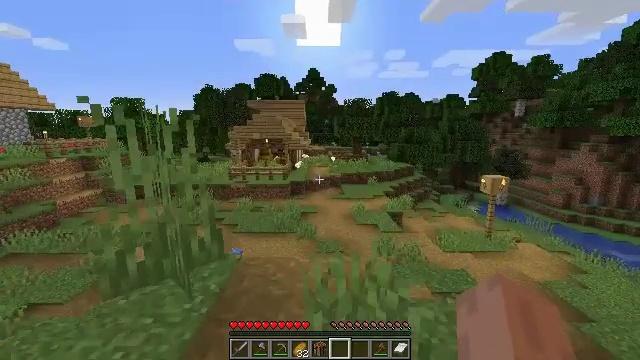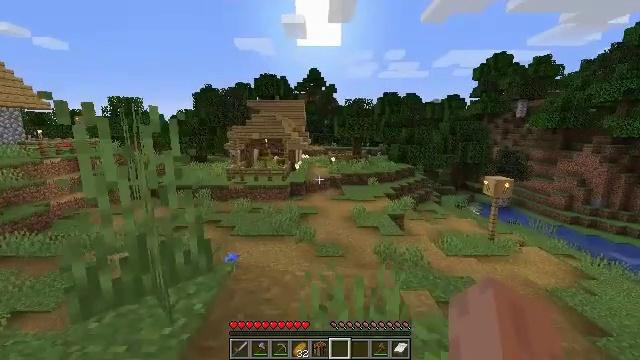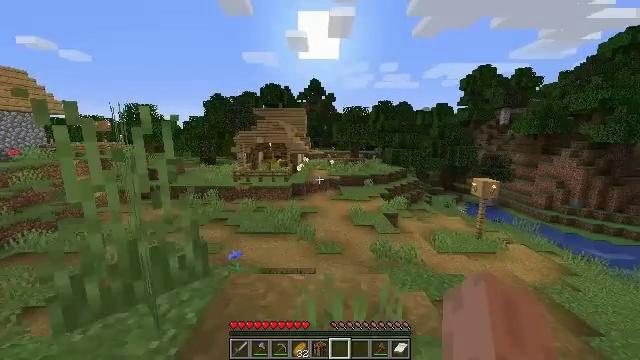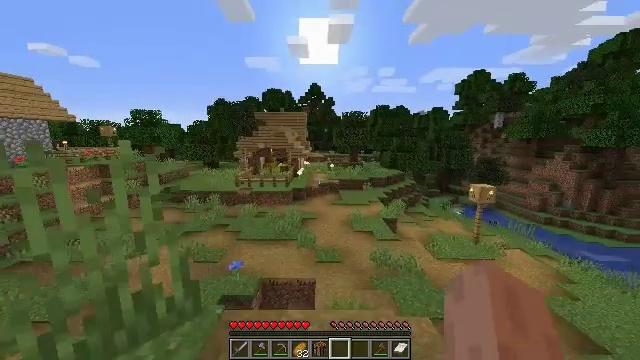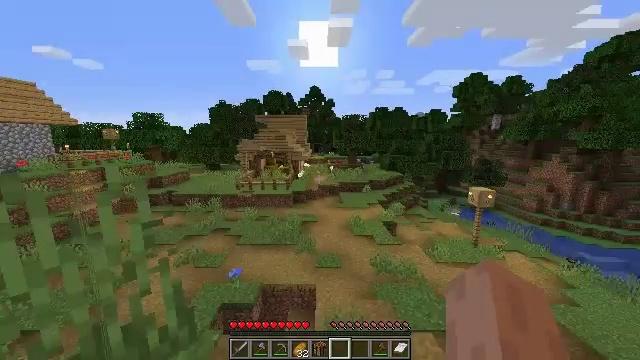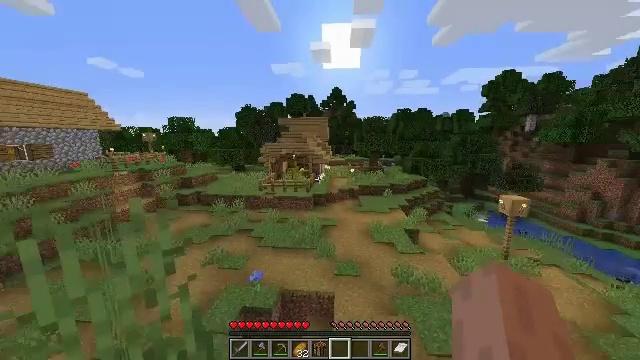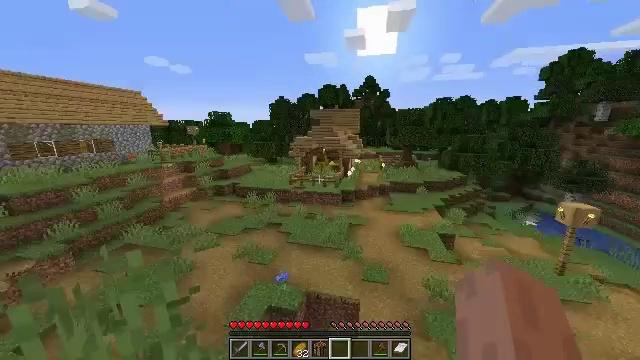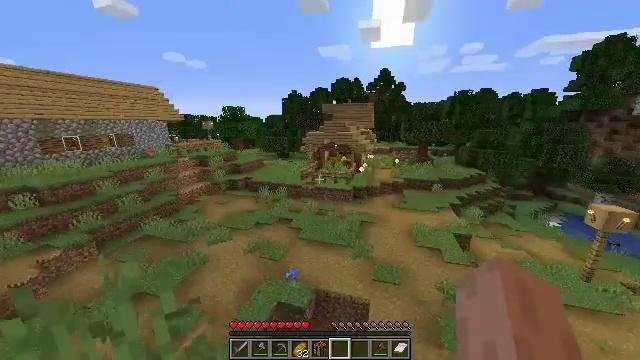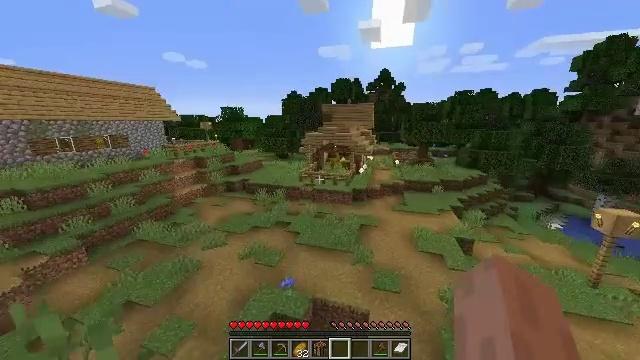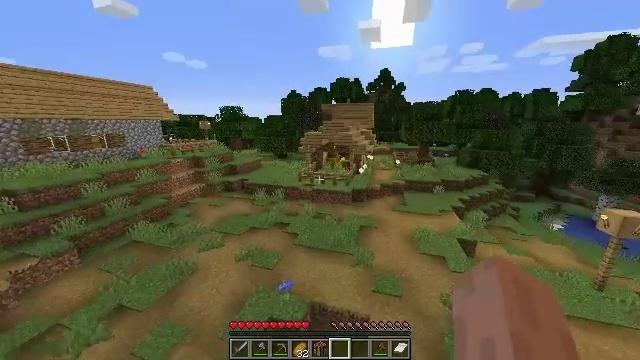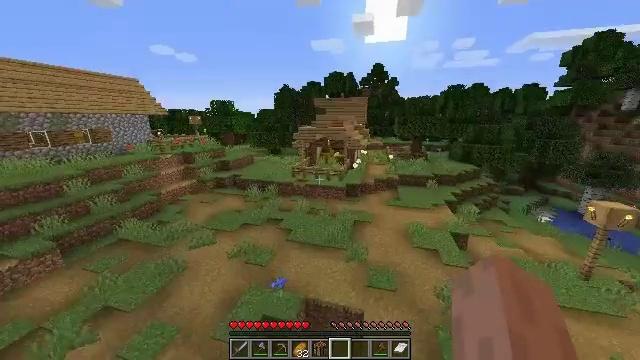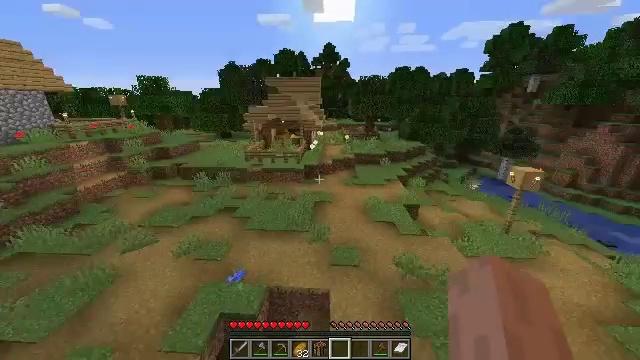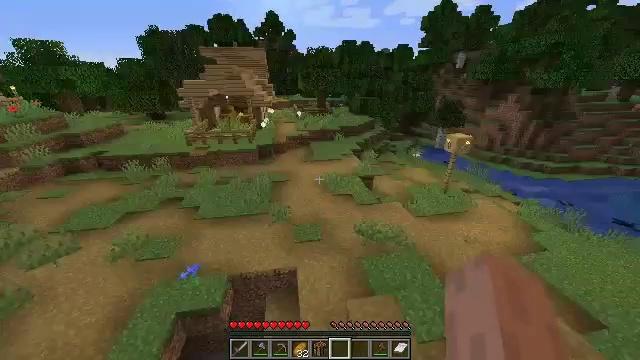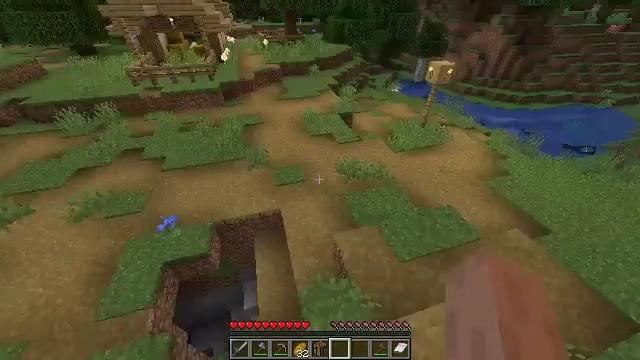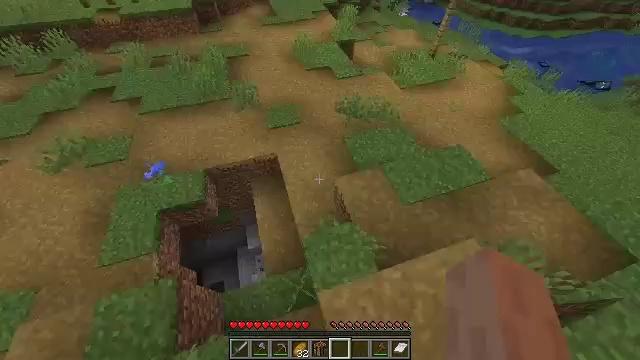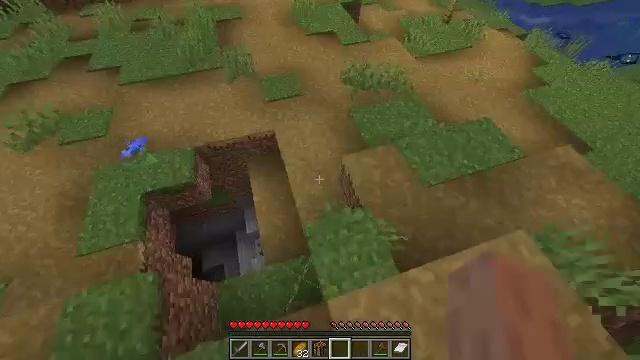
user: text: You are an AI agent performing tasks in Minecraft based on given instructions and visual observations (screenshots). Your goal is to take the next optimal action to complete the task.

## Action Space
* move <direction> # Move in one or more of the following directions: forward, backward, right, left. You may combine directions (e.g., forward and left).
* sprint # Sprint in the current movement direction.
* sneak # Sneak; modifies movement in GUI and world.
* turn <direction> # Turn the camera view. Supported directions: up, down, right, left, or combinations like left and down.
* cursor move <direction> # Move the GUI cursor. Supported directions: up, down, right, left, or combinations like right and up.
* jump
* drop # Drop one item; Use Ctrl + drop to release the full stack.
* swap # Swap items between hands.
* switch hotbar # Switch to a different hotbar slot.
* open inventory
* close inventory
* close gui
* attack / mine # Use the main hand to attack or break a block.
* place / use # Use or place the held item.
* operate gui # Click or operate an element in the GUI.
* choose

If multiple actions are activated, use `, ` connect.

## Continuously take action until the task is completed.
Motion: motion action
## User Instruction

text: Attack the grass path to restore it to dirt.
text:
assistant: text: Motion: move forward, sprint
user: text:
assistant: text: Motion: move forward, sprint
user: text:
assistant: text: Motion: move forward, sprint, jump
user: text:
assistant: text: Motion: move forward, sprint, jump
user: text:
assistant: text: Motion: move forward, turn left, jump
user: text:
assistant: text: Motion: move forward, turn left and down, jump
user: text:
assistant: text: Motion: move forward, turn left and down, jump
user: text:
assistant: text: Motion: move forward, jump
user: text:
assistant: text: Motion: move forward
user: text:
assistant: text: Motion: move forward, turn right and down
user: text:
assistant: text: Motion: move forward, turn right and down
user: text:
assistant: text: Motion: move forward, turn right and down
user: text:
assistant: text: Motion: move forward, turn right and down
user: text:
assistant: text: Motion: move forward, turn right and down
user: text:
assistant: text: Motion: move forward, turn down, jump
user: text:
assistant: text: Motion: move forward, jump
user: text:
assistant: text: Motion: move forward and move right, jump
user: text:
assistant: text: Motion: move forward and move right, jump
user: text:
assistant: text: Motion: move forward and move right, turn left, jump
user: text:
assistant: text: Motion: move forward and move right, turn left, jump
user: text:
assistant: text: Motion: move forward and move right, turn left, jump
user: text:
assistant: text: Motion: move forward and move right, turn left, jump
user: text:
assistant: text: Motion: move forward and move right, turn left
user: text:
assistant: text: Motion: move forward and move right, turn left
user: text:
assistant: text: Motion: move forward and move right, turn left and up
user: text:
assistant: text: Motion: move forward and move right, turn left and up
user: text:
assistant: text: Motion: move forward and move right, turn left
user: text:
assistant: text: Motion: move forward
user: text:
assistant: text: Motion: move forward
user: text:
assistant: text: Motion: move forward, turn left